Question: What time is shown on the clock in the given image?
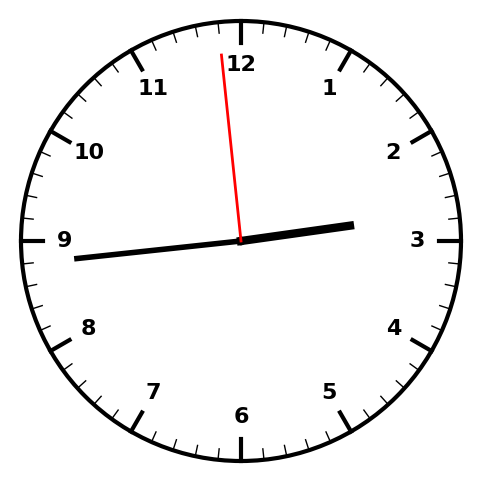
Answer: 02:43:59